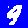
Digit: 9